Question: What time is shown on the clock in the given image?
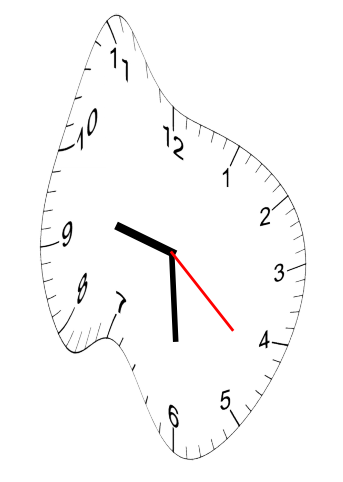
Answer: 09:29:22